Field crop: maize
Growth stage: 2
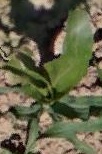
Species: maize